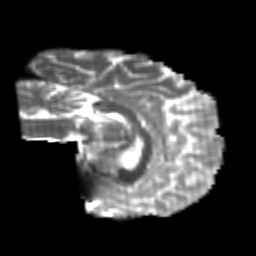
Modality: T2w
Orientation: sagittal
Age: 24
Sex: female
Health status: healthy
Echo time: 0.074 s